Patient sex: F
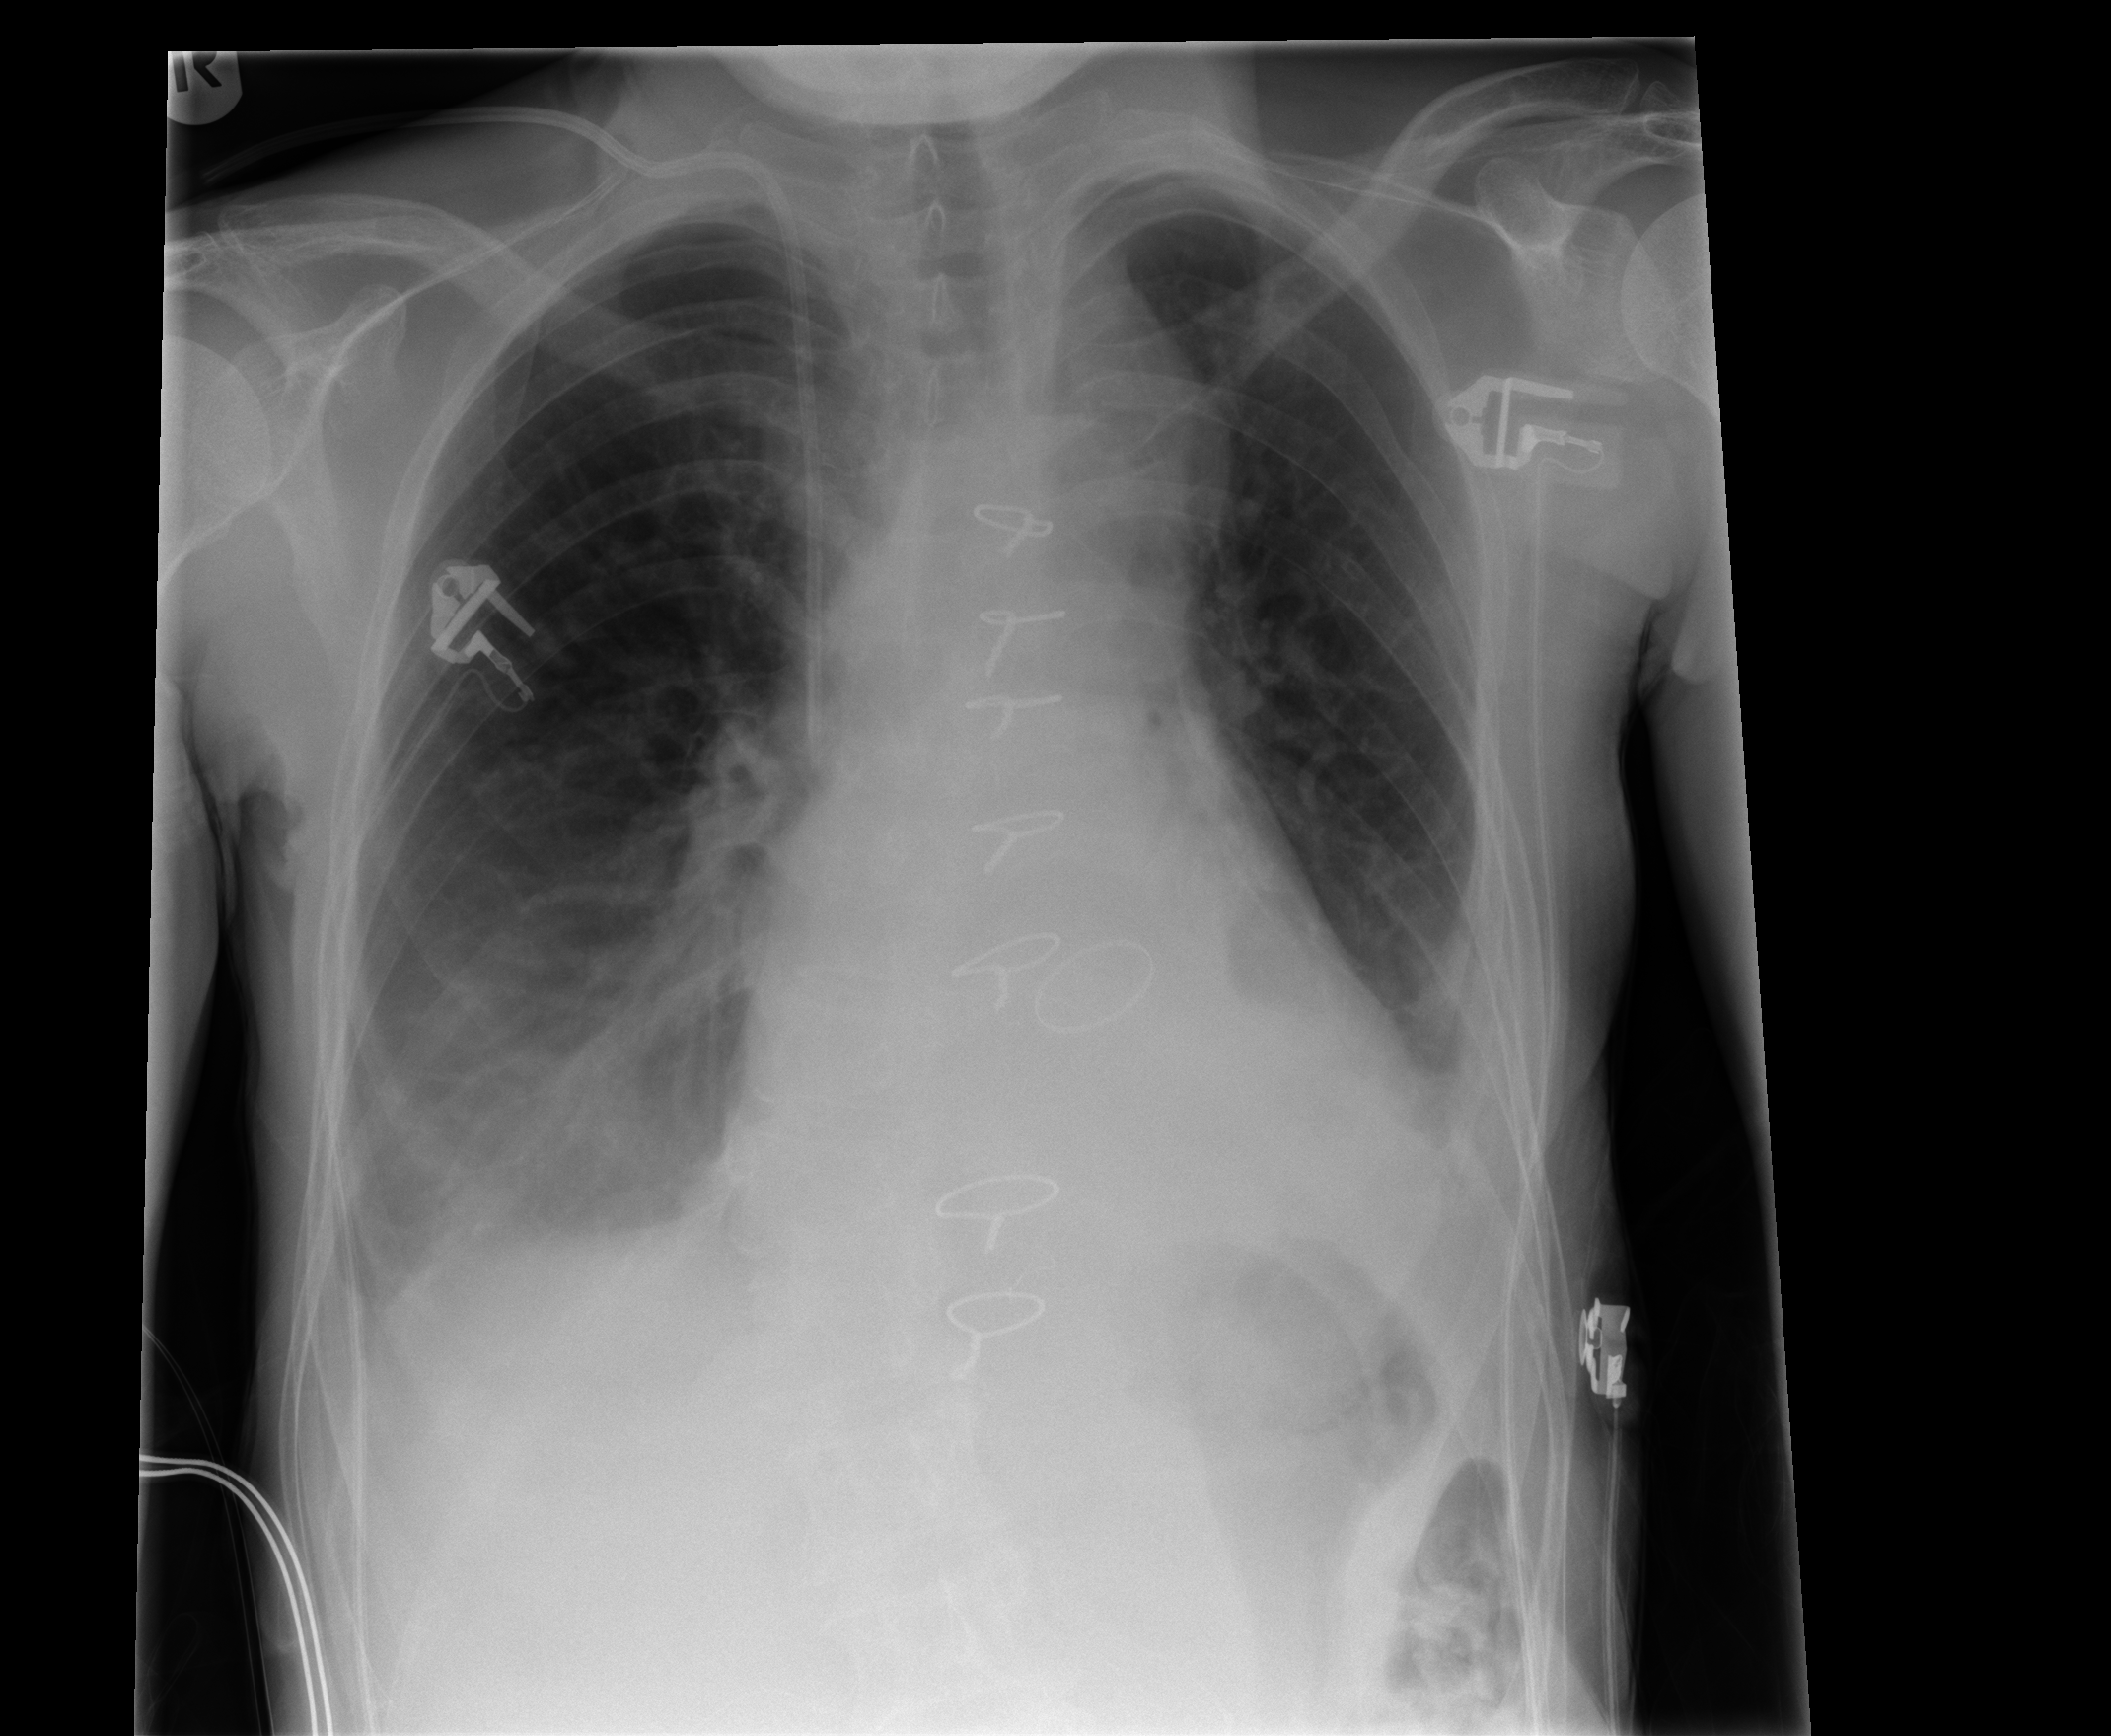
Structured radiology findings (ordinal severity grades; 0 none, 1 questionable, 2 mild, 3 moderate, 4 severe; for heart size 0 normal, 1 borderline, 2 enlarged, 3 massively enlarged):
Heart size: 2
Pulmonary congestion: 1
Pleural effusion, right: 1
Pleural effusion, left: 2
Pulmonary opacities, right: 2
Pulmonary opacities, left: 2
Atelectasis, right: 0
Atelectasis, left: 2